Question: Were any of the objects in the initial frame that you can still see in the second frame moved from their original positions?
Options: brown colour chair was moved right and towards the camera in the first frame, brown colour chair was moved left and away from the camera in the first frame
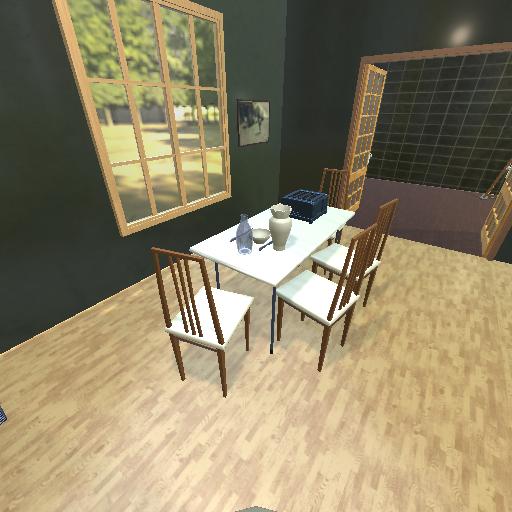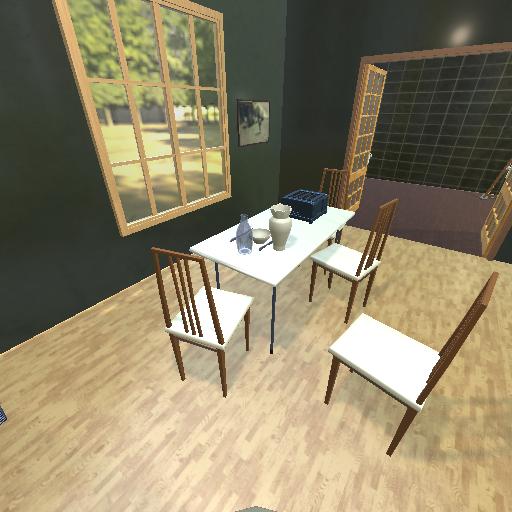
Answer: brown colour chair was moved right and towards the camera in the first frame